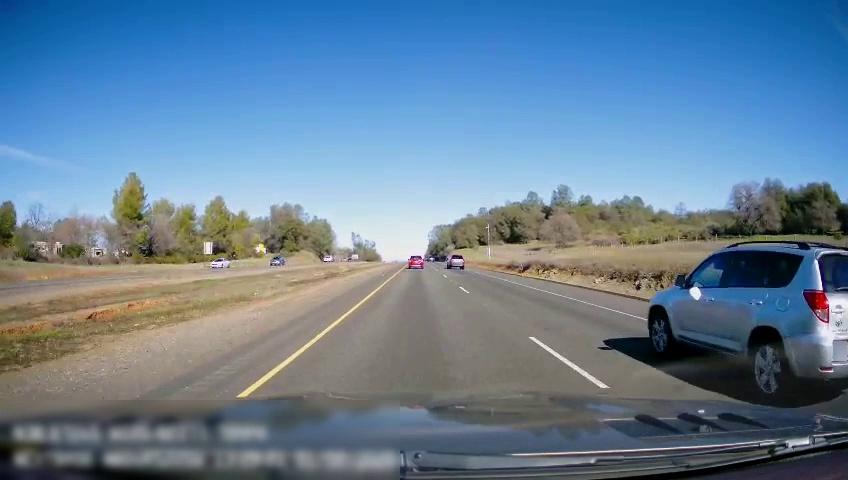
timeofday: Day
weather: Sunny
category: Drivable Space
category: Drivable Space
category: Vehicles | SUV
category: Vehicles | SUV
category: Vehicles | SUV
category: Vehicles | Truck
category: Vehicles | Car
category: Lanes | Current Lane
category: Lanes | Current Lane
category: Lanes | Alternate Lane